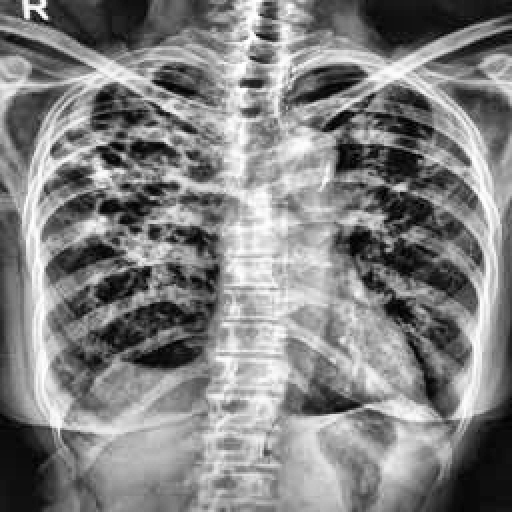
Finding: TUBERCULOSIS